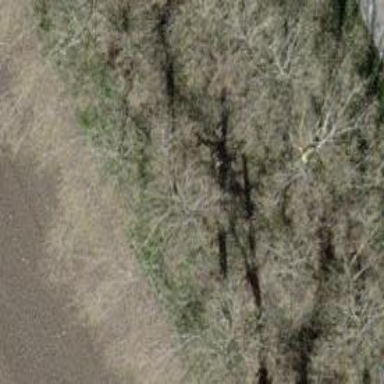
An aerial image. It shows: Row of trees in natural setting.